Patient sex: M
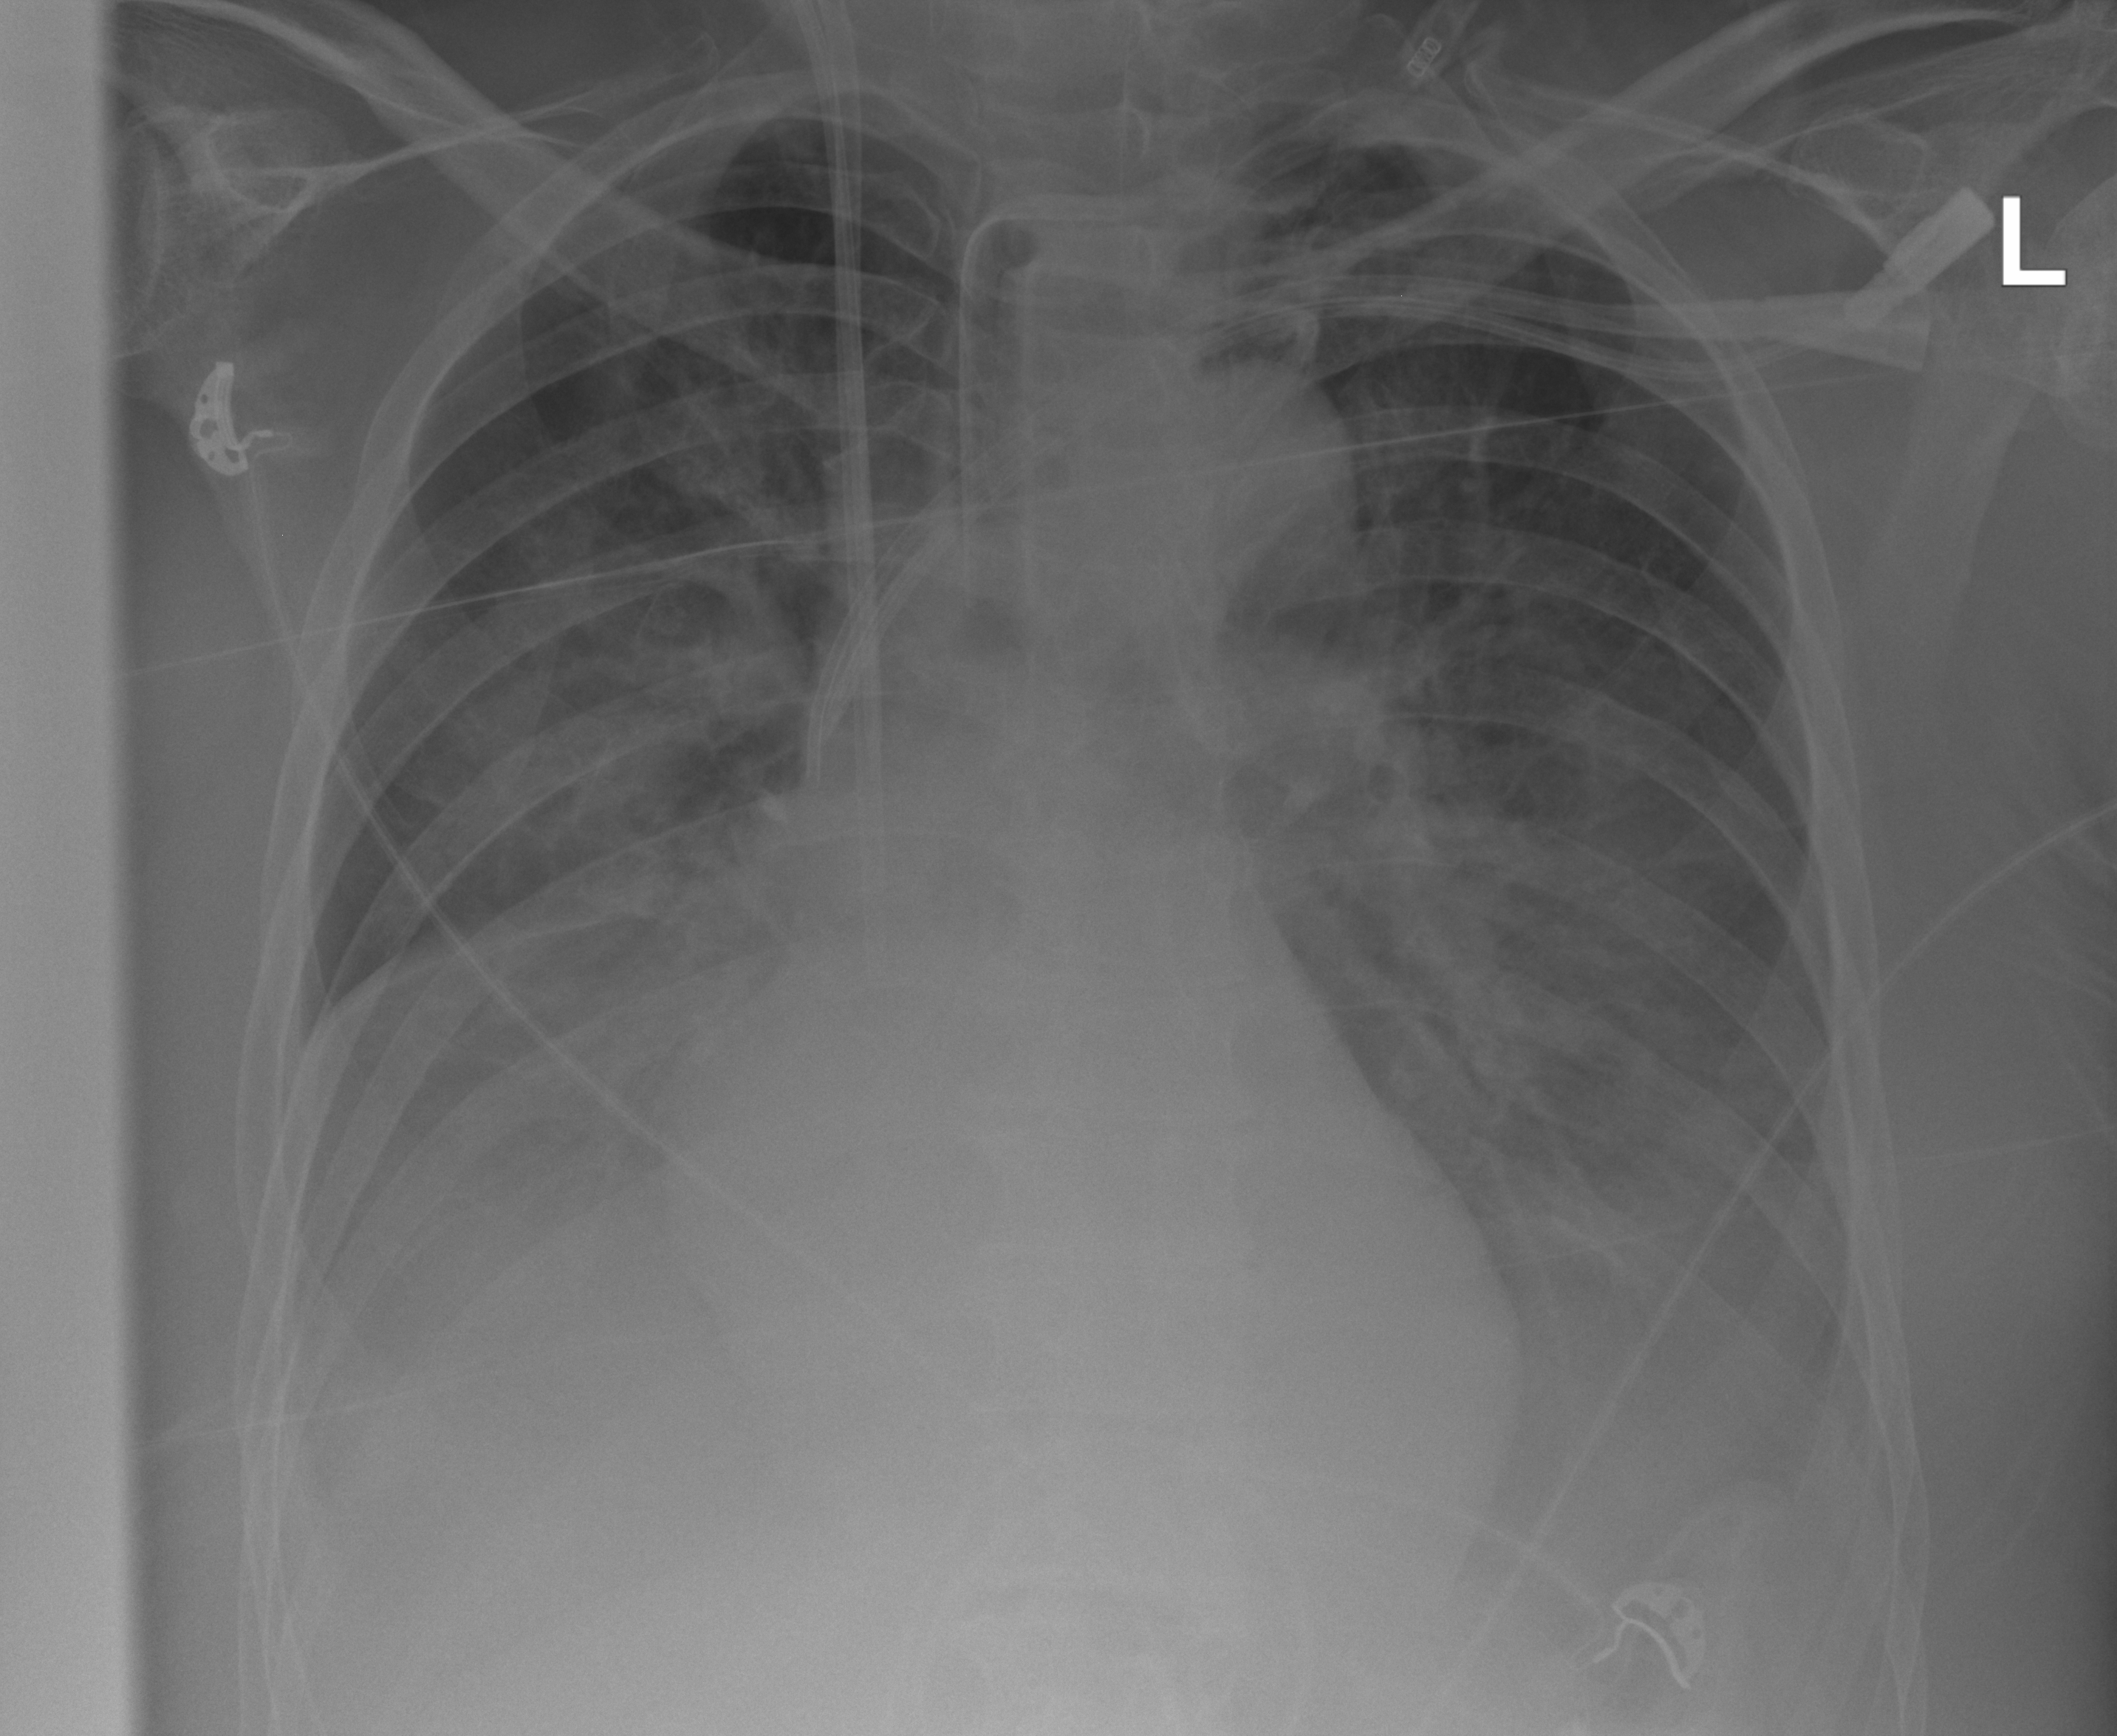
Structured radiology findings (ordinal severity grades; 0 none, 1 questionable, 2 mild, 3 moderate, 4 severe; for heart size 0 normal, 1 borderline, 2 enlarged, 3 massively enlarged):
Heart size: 0
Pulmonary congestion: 2
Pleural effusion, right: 2
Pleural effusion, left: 2
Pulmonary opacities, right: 2
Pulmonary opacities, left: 0
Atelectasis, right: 2
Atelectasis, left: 2